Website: slack
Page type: receipt
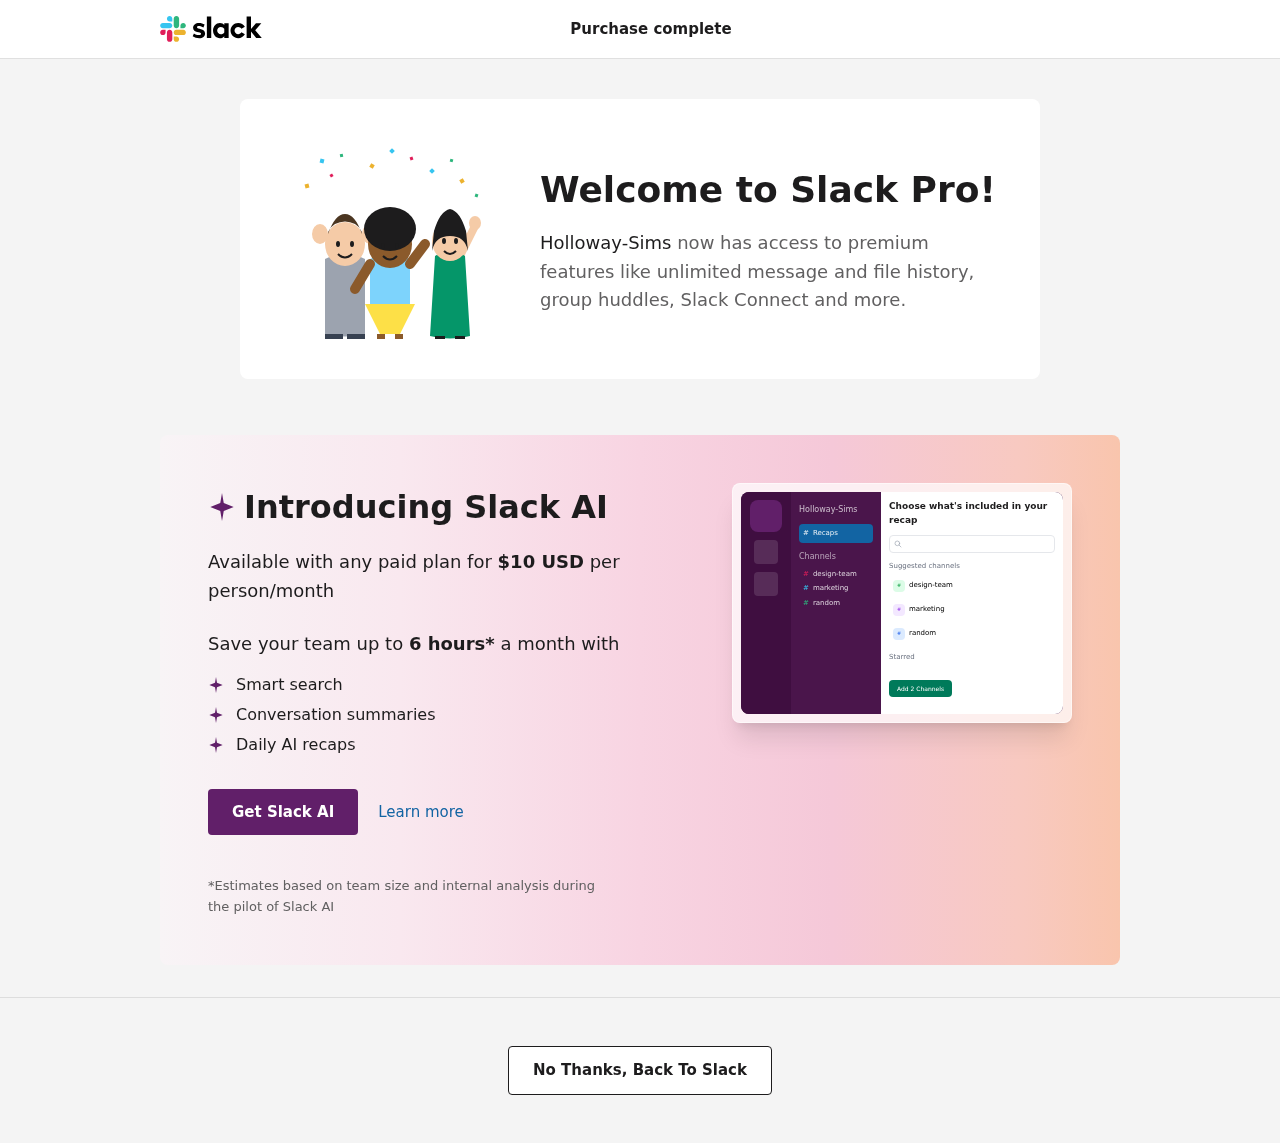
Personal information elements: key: PII_COMPANY
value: Holloway-Sims